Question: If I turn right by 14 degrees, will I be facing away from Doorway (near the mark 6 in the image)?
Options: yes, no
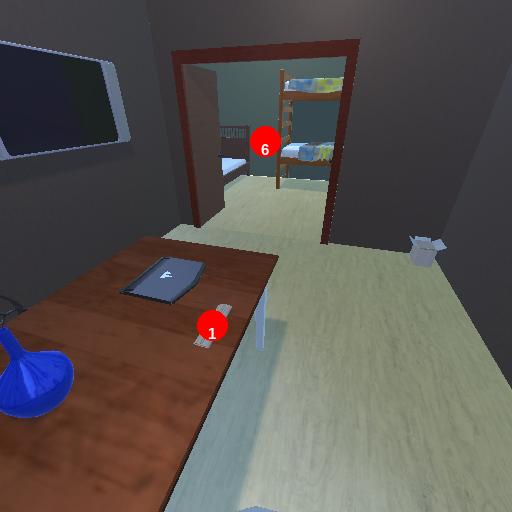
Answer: yes